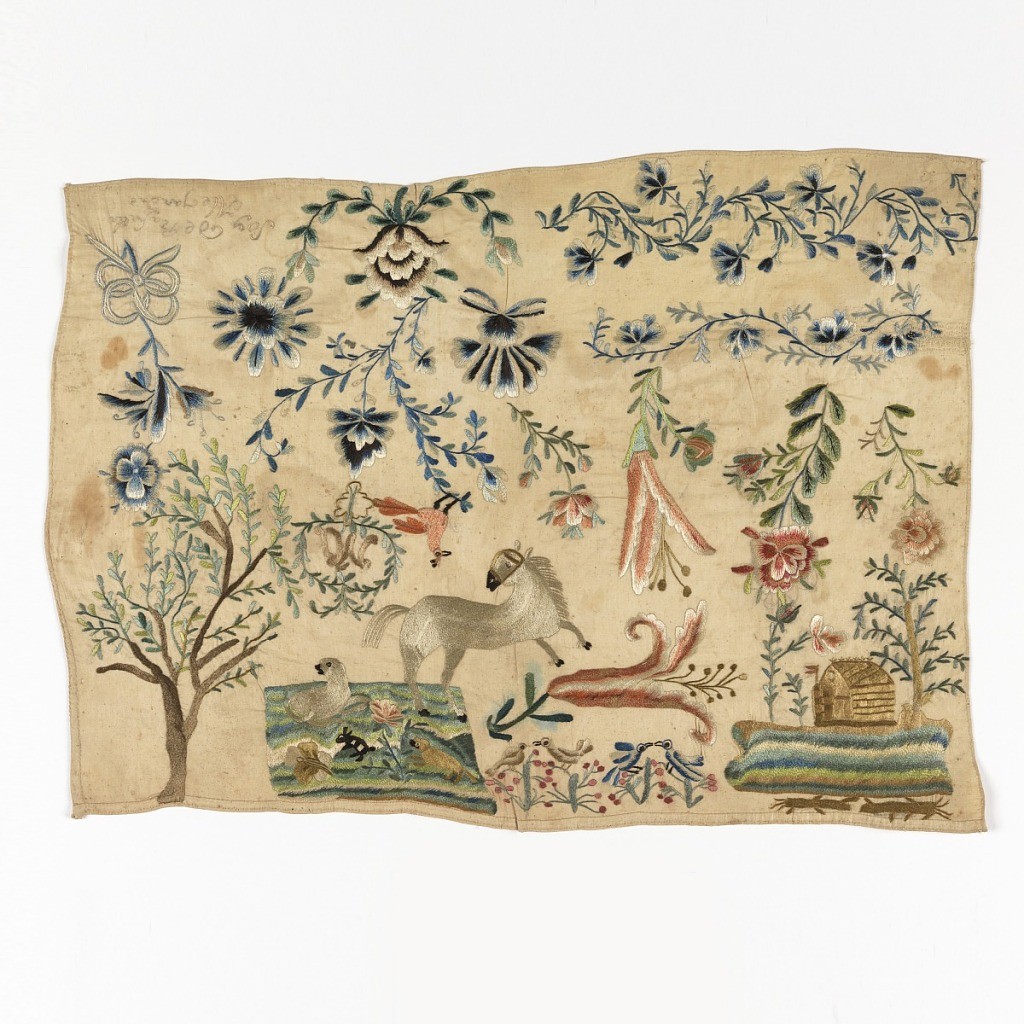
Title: Sampler
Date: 19th century
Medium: silk embroidery on linen foundation Technique: satin, stem and couching stitches on plain weave
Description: Detached motifs including floral borders, flowering sprays, trees, animals, birds and a house. Maker's name unreadable.